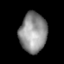
Tissue: lung
Cell type: Endothelial cells
Senescence score: 0.5572
Nuclear area (px): 1061
Mean DAPI intensity: 143.322